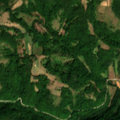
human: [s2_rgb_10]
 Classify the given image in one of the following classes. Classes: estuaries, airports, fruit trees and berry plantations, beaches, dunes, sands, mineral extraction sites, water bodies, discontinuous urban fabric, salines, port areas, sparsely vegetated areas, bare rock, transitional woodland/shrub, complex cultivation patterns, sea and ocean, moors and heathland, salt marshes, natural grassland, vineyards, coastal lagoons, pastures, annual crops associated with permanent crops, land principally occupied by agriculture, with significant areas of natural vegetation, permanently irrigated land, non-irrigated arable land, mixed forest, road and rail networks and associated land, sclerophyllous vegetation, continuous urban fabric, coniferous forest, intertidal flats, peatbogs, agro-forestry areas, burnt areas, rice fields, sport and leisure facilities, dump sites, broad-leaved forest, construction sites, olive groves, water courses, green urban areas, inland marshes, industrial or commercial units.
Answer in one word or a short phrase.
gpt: land principally occupied by agriculture, with significant areas of natural vegetation, broad-leaved forest, transitional woodland/shrub